Question: I'm trying to expand the errors list using a keyboard shortcut but with no luck. Is there any way to expand the list without using a mouse? I'm using Eclipse Indigo.

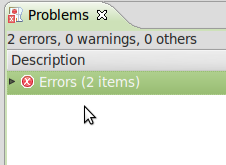
Answer: The expands all while expands 1 level and it works for all the lists I think. It is useful in the package explorer.